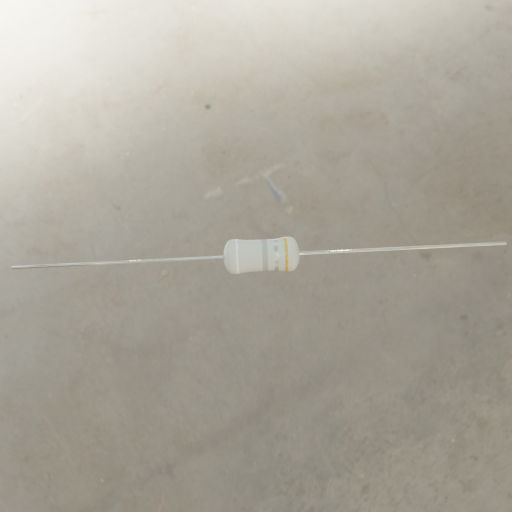
Resistor colour bands (in order): white, silver, silver, gold